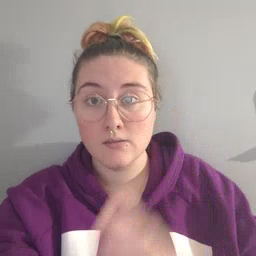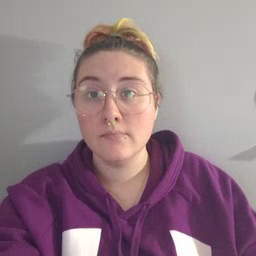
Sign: wait